Interaction volume radius: 5 \u00c5
Interaction volume height: 10 \u00c5
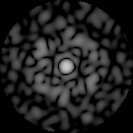
Disorder parameter: 0.7092